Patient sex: M
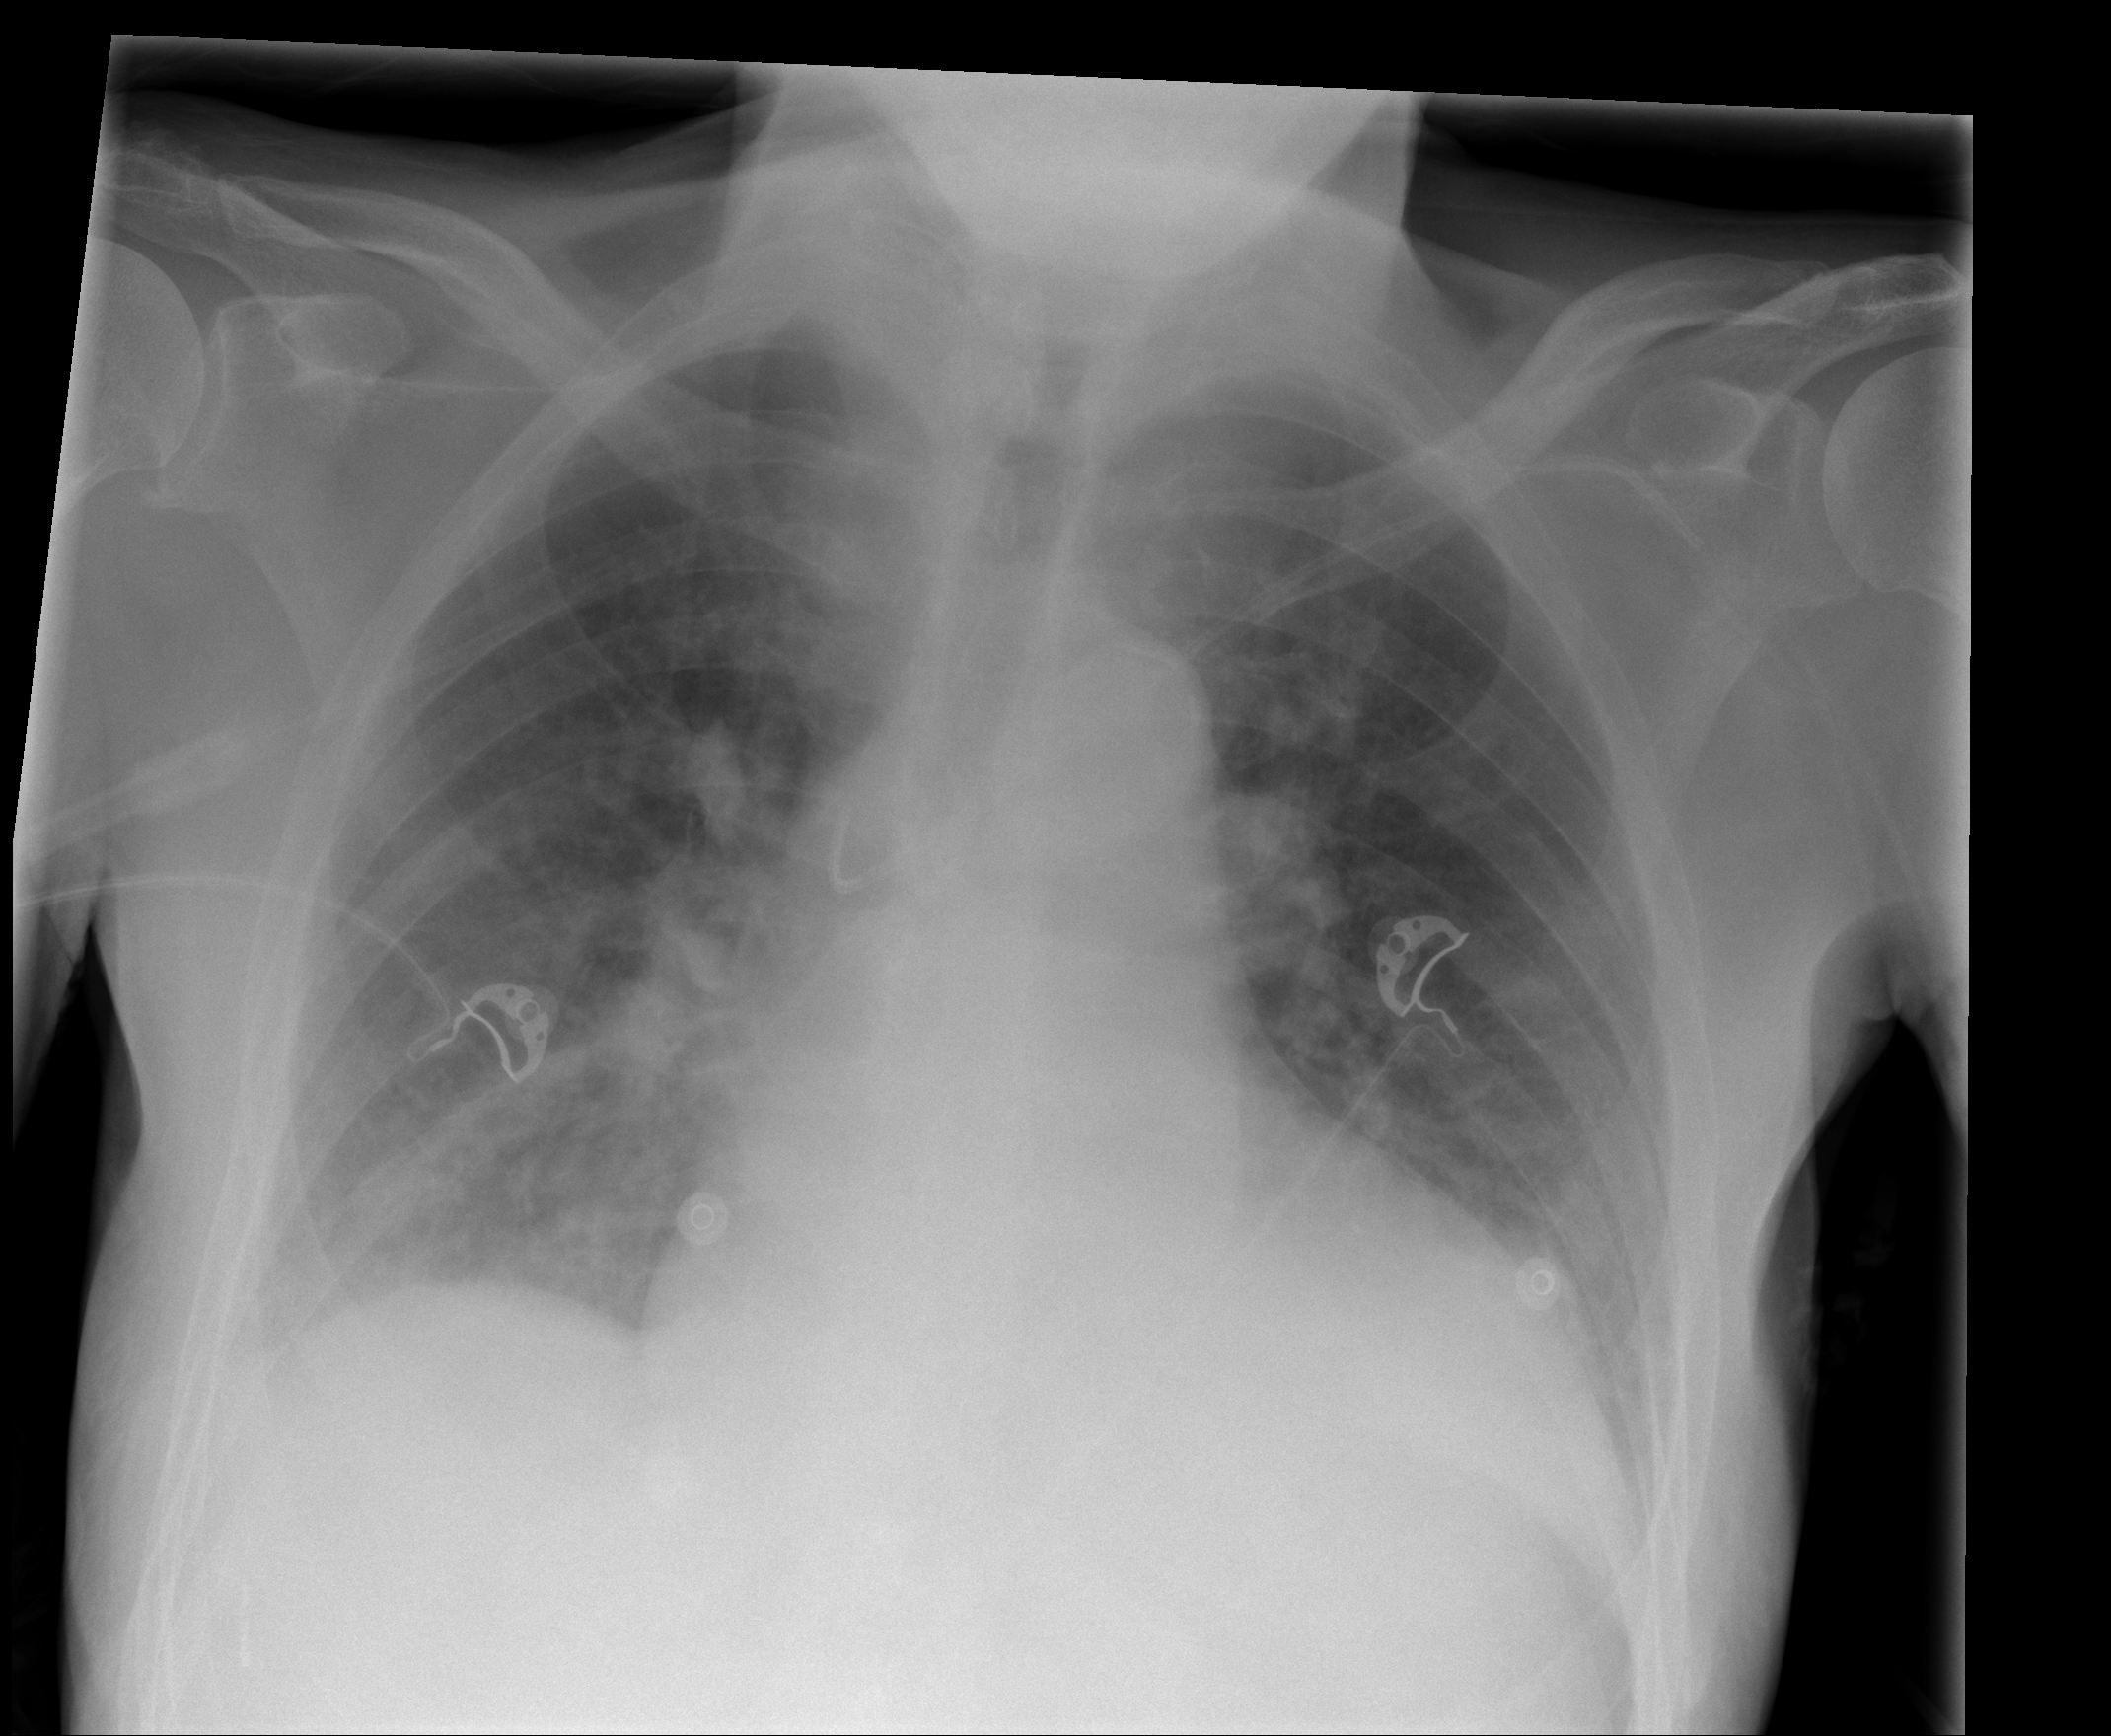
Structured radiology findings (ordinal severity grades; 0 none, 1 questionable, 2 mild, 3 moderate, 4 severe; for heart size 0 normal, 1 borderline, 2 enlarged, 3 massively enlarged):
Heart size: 2
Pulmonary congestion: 2
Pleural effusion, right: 0
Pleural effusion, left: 0
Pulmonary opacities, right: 2
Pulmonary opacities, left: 1
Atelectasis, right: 0
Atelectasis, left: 0